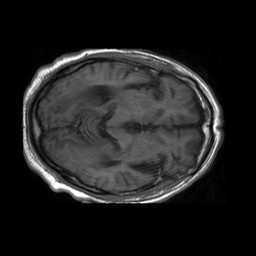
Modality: T1w
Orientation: axial
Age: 79
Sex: male
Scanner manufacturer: philips
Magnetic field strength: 1.5 T
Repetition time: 0.375 s
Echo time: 0.011 s